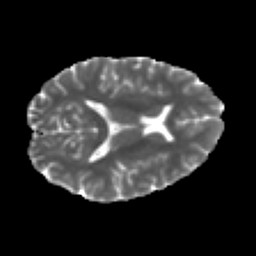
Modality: MD
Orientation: axial
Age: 24
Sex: male
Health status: healthy
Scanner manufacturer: philips
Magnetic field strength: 3 T
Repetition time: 10.623 s
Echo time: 0.07044 s